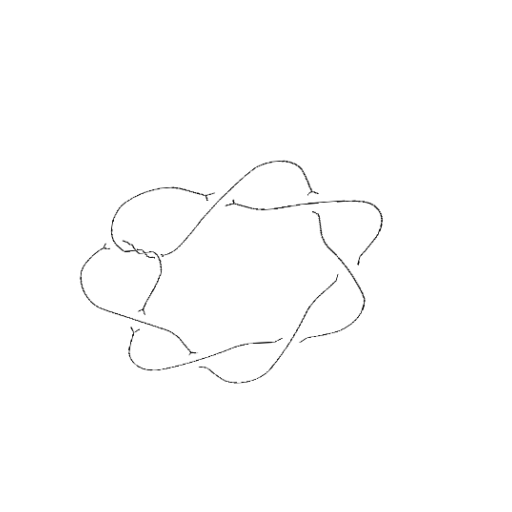
Crossing number: 10